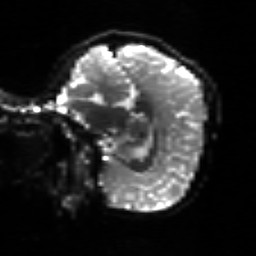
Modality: sbref
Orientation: sagittal
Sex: female
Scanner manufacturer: siemens
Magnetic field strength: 3 T
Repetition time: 5 s
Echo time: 0.071 s